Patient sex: M
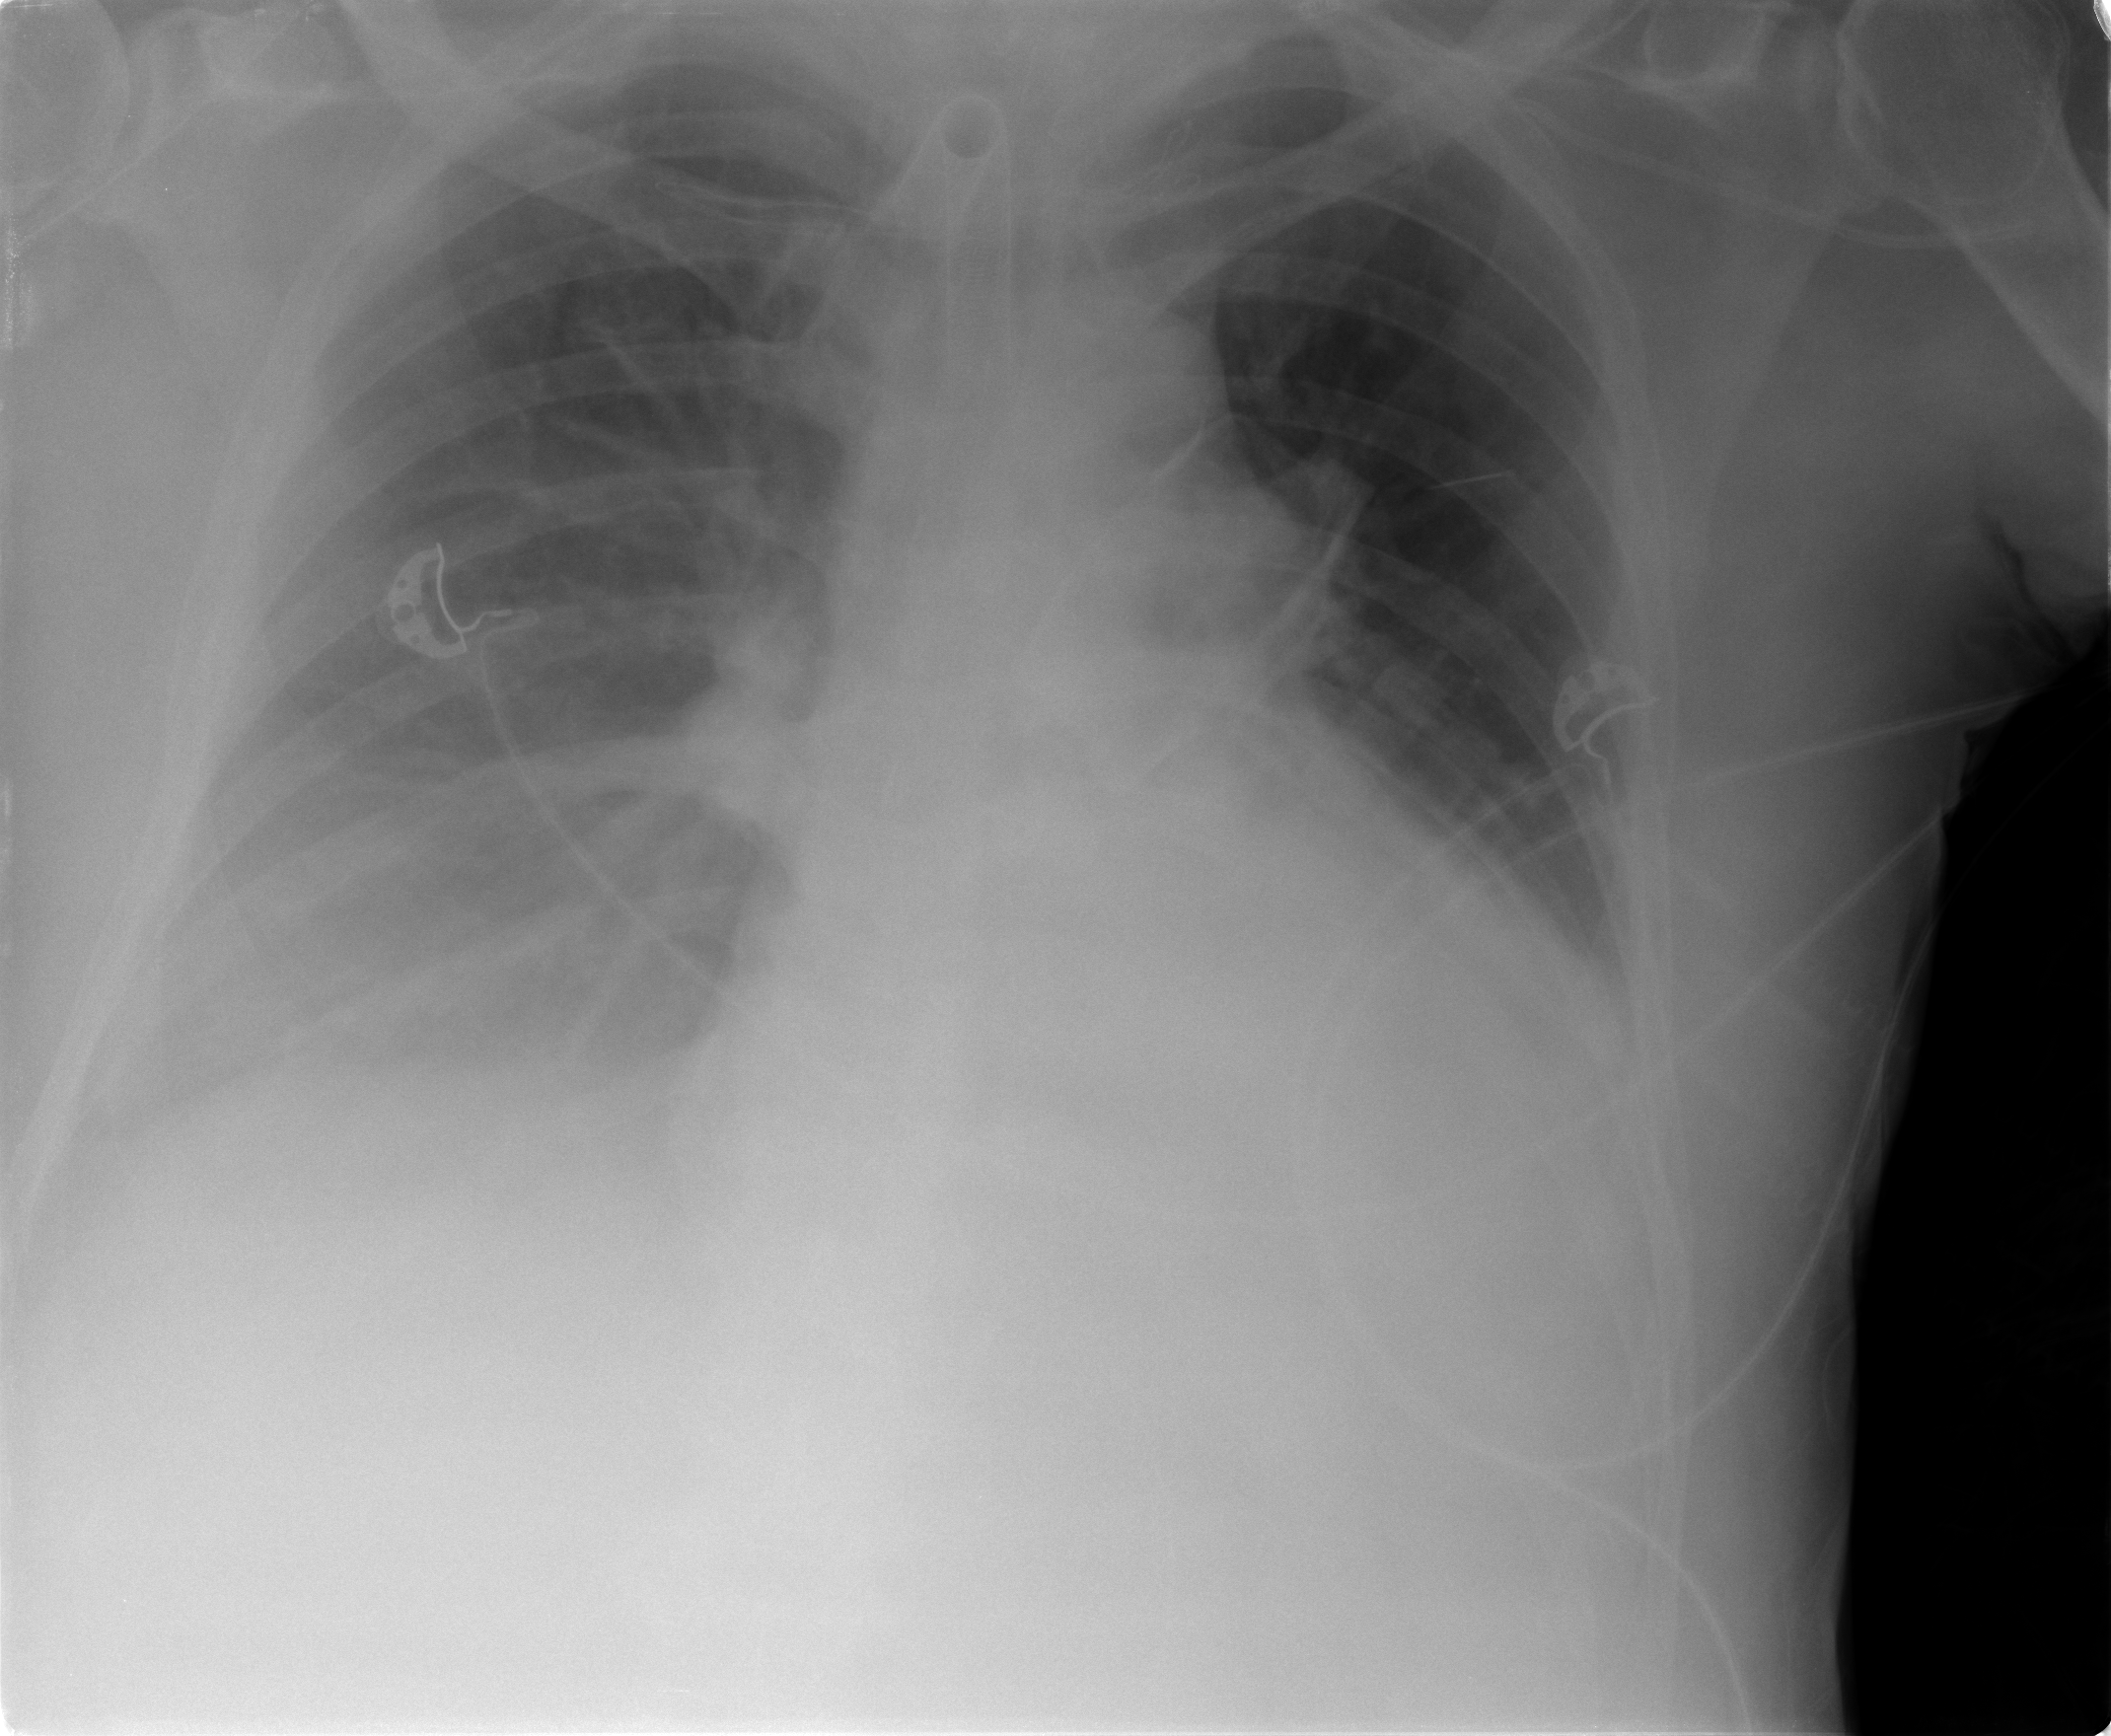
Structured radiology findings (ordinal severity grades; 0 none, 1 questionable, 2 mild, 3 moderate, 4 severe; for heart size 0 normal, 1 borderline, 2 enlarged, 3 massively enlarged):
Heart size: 2
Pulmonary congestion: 1
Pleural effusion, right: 2
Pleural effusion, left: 2
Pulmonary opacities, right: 0
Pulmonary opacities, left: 0
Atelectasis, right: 2
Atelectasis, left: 2